Field crop: maize
Growth stage: 2
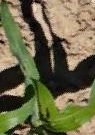
Species: maize